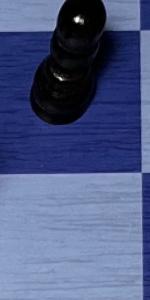
Label: Empty